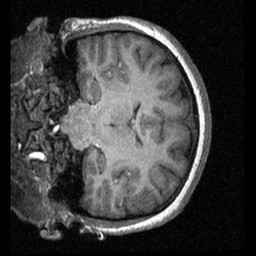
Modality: T1w
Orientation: coronal
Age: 11
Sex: female